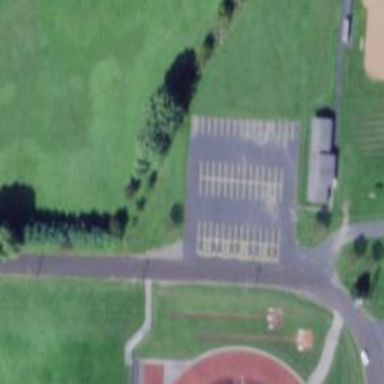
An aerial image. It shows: Parking space.